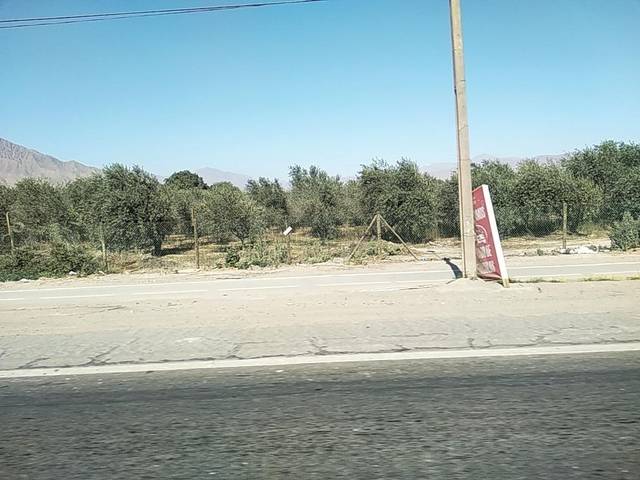
Region: Chile
Coordinates: -27.409, -70.292